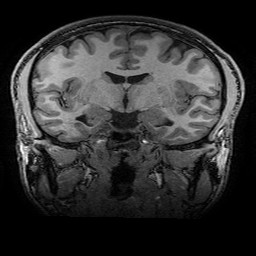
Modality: T1w
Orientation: sagittal
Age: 22
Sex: male
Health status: healthy
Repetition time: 2.53 s
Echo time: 0.0034 s